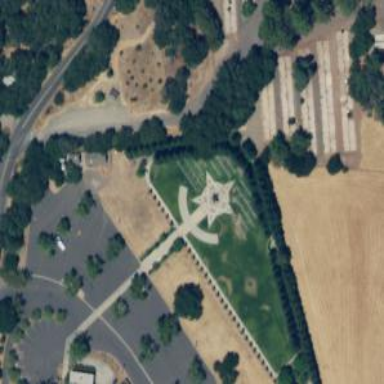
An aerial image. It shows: Historic memorial.